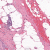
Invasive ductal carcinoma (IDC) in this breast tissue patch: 0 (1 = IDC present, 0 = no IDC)